Question: I have a spreadsheet for expenses that I want to be able to apply a formula to the Subtotal column if the currency is JMD. Else, I want to leave sum unchanged. Here is an row that I want to apply to. I only will have one value in one of the columns.

I need the subtotal column to take the column in the row that has a value, if it is JMD, then I need to multiply the value times ".0089" for converting to USD. If the value is USD, then I need to put the value as is in the subtotal column.
Any help greatly appreciated!
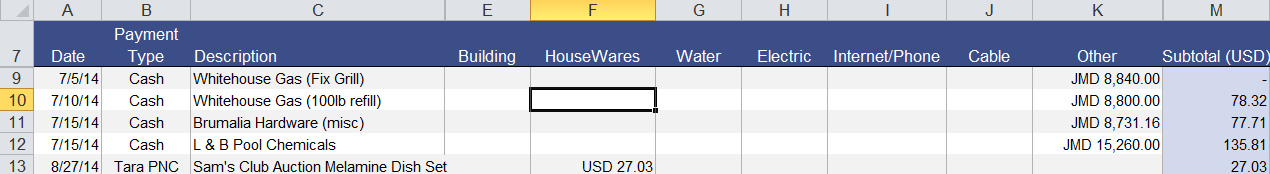
Answer: I recommend adding a column in which you choose USD or JMD ideally from a drop down (see data validation). If you add it to the left of the current column C, the formula could be as follows:
'''
=sum(F9:M9)*IF(C9="USD",1,0.0089)
'''
Simple, explicit and easy to maintain!